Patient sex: M
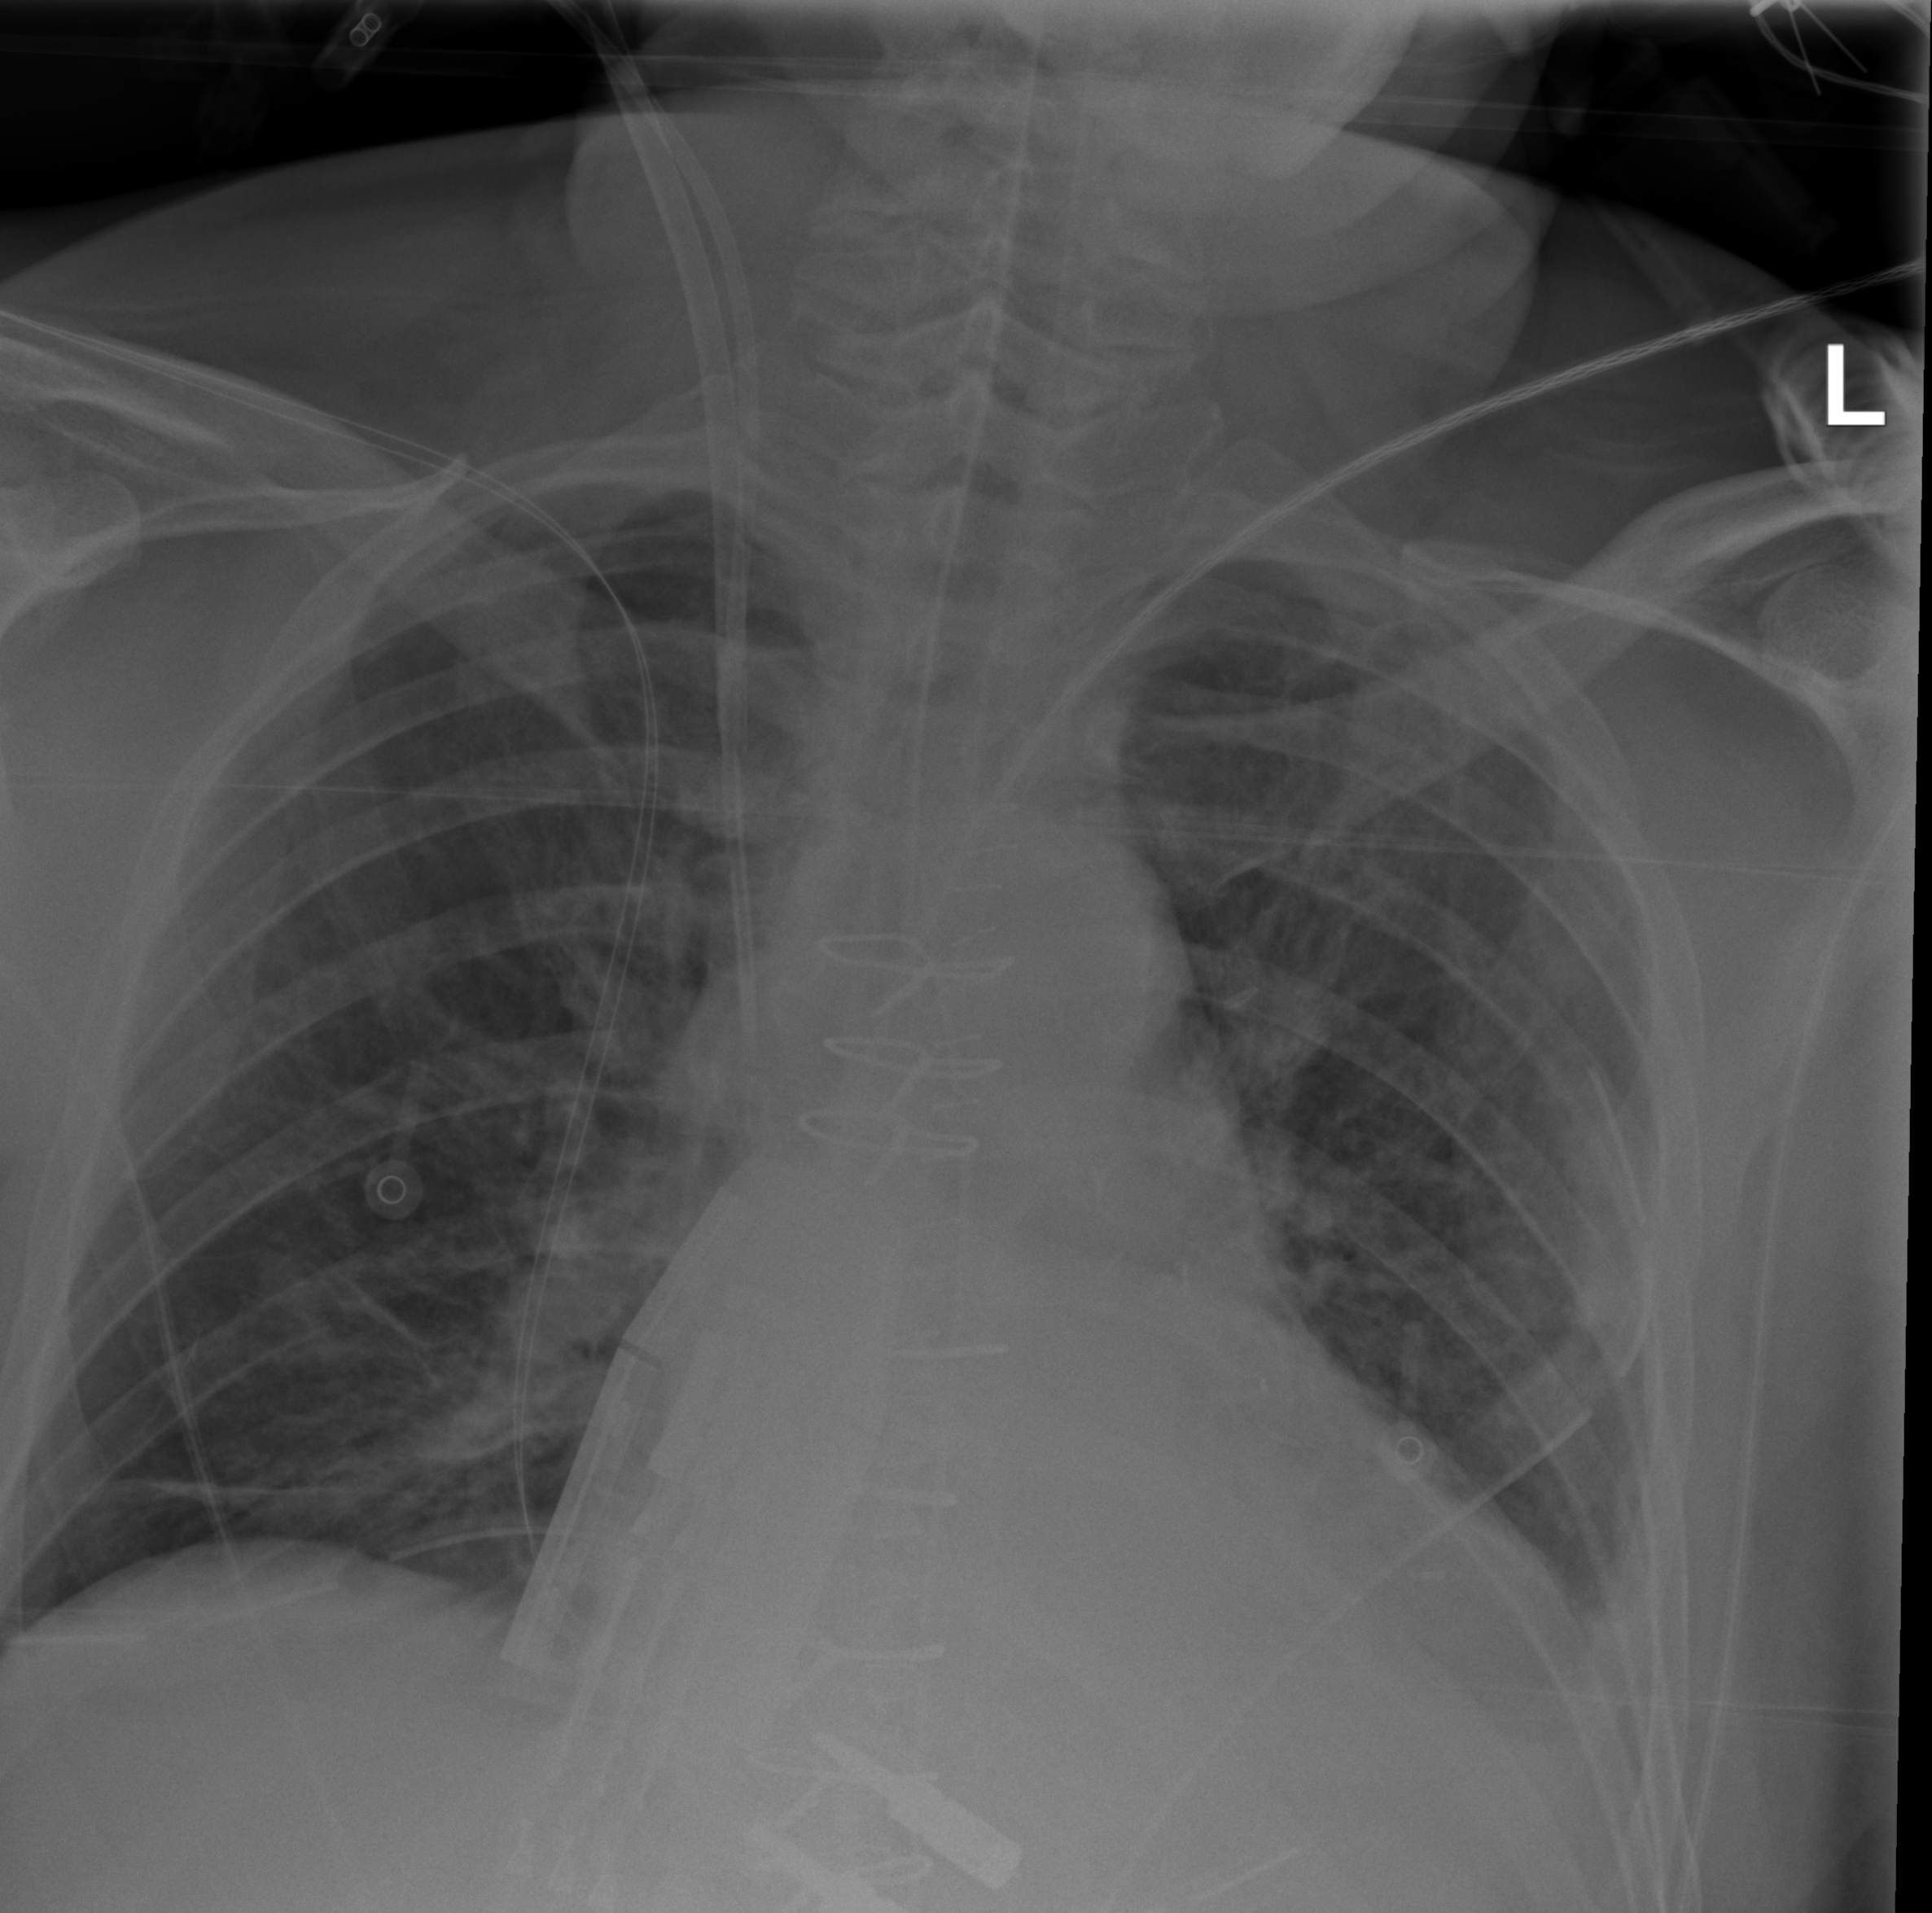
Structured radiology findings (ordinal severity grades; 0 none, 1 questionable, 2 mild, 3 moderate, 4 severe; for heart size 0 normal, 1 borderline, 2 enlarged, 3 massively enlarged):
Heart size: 2
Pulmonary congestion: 2
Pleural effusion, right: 0
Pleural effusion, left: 2
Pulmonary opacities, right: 2
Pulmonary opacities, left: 2
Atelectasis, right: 2
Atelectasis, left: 2